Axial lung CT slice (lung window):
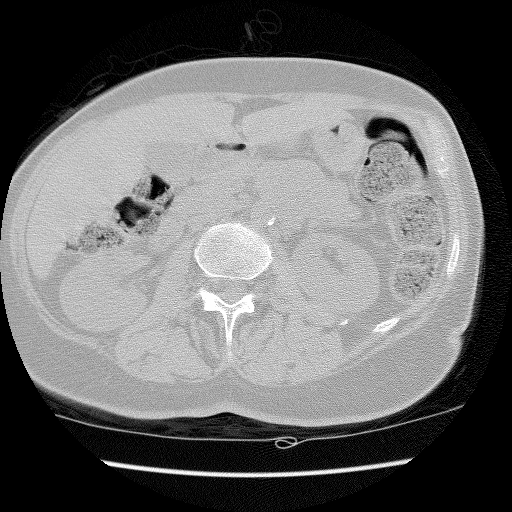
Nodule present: no